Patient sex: F
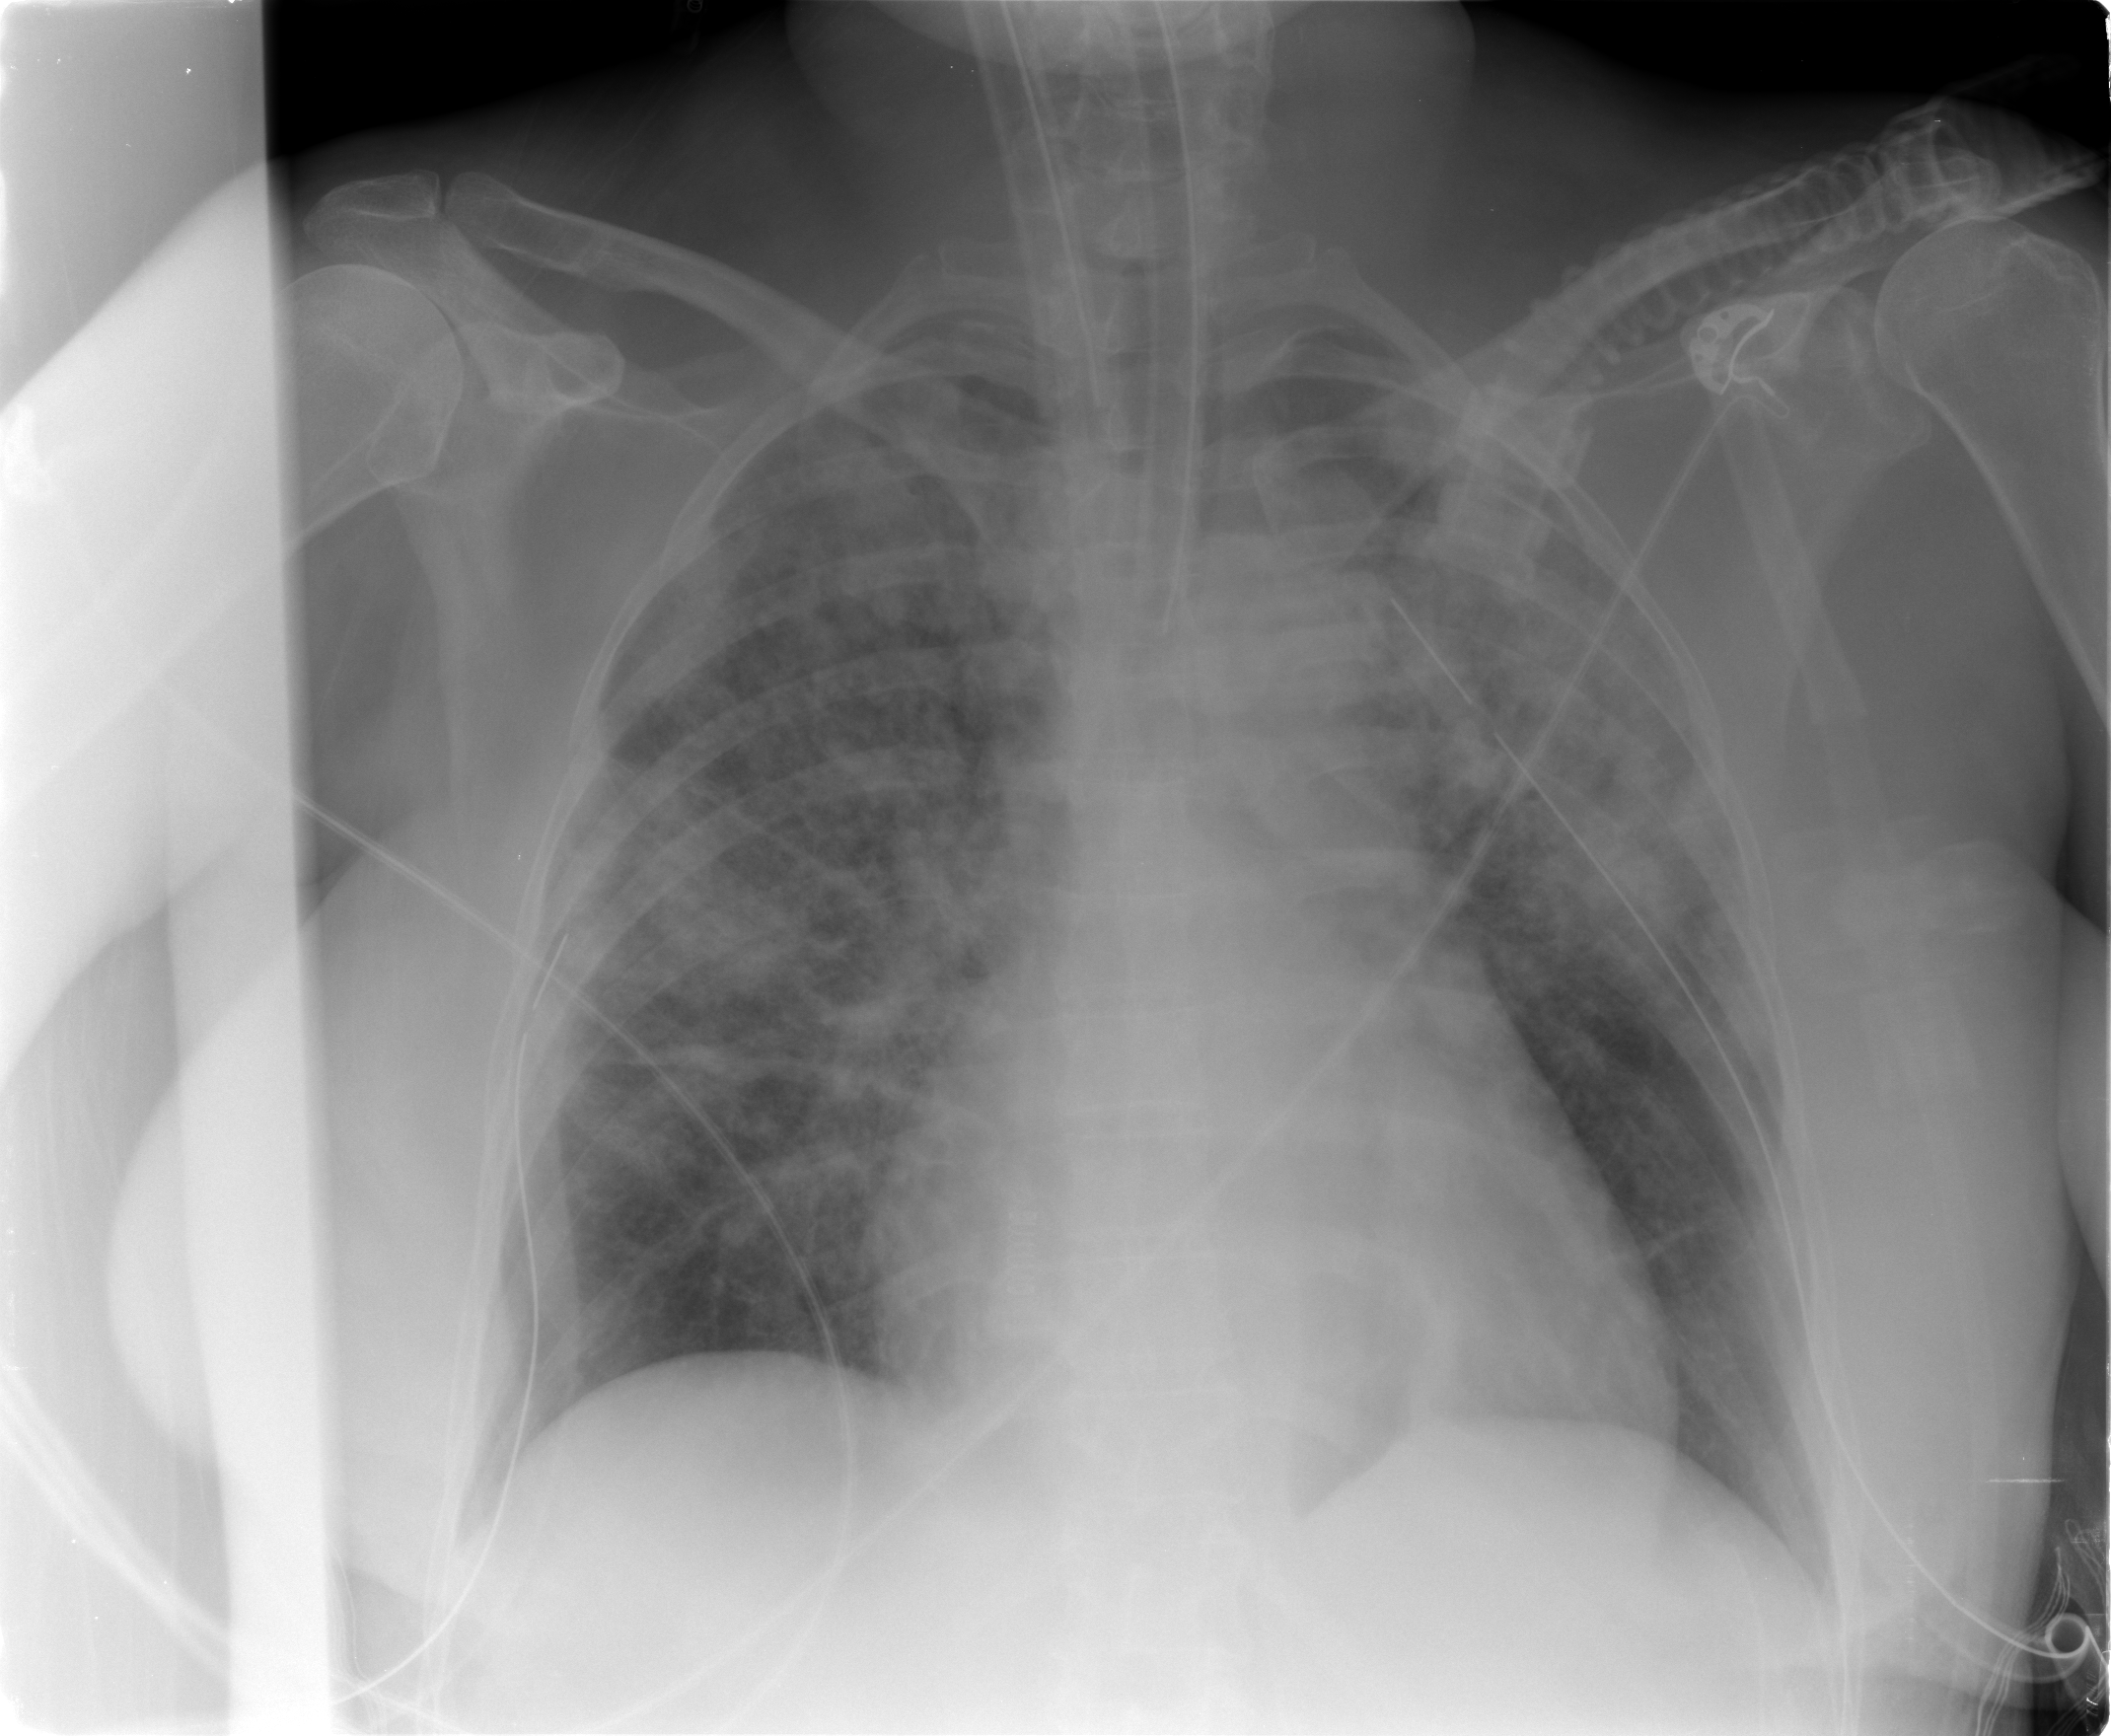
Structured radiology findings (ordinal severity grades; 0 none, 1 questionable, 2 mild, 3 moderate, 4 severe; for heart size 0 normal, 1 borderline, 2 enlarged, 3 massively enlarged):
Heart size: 2
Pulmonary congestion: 2
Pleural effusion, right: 0
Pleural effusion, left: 0
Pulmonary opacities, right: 4
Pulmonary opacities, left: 4
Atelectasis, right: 2
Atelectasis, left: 2